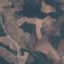
Land use / land cover: PermanentCrop